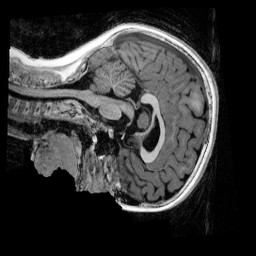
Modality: UNIT1_denoised
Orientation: sagittal
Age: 9
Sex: female
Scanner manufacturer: siemens
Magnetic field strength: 3 T
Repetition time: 4 s
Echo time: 0.00303 s